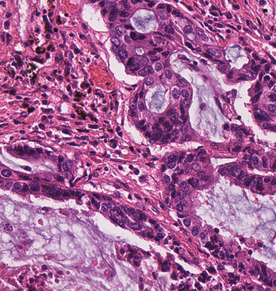
Tumor epithelial tissue: yes
Tumor-associated stroma tissue: yes
Normal tissue: no